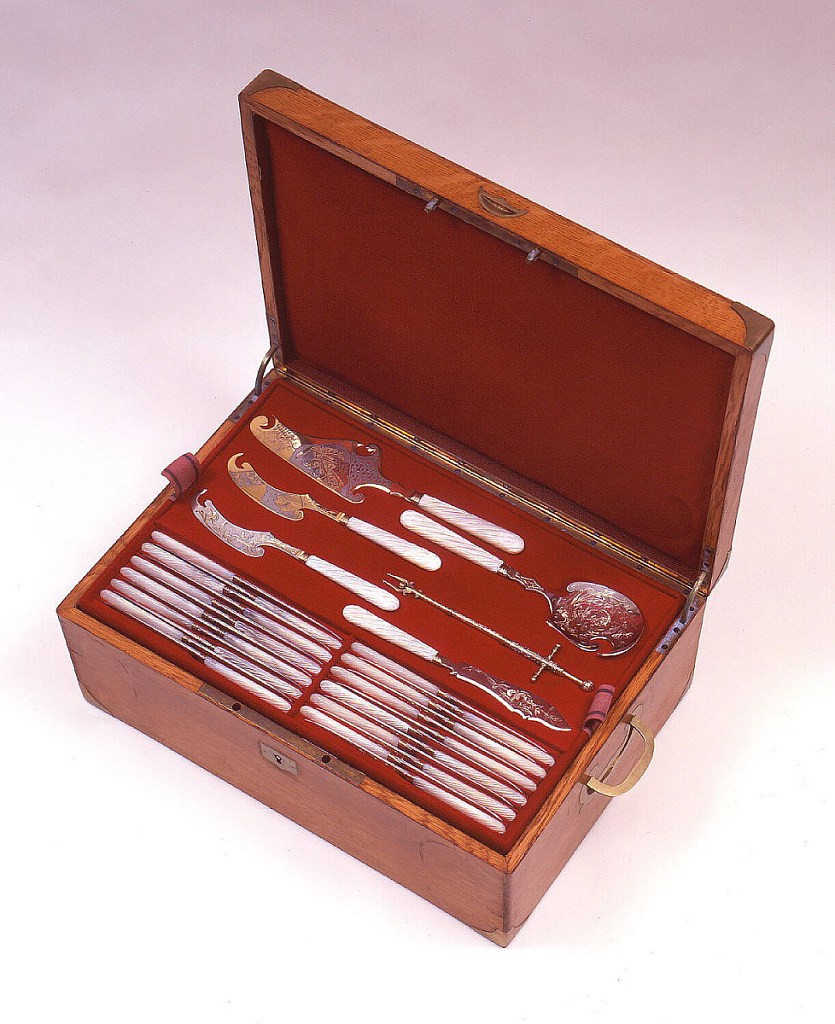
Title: Tray
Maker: Unknown
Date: ca. 1890
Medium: felt, leather
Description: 1996-56-1/81: Eighty-one piece dessert service consisting of var...;     1996-56-1: Oval bowl with plain narrow stem. Stem continues t...;     1996-56-10: Four tined fork with thin tines. Plain narrow stem...;     1996-56-11: Oval bowl with plain narrow stem. Stem continues t...;     1996-56-12: Four tined fork with thin tines. Plain narrow stem...;     1996-56-13: Oval bowl with plain narrow stem. Stem continues t...;     1996-56-14: Four tined fork with thin tines. Plain narrow stem...;     1996-56-15: Oval bowl with plain narrow stem. Stem continues t...;     1996-56-16: Four tined fork with thin tines. Plain narrow stem...;     1996-56-17: Oval bowl with plain narrow stem. Stem continues t...;     1996-56-18: Four tined fork with thin tines. Plain narrow stem...;     1996-56-19: Oval bowl with plain narrow stem. Stem splits to f...;     1996-56-2: Four tined fork with thin tines. Plain narrow stem...;     1996-56-20: Four tined fork with thin tines. Plain narrow stem...;     1996-56-21: Oval bowl with plain narrow stem. Stem continues t...;     1996-56-22: Four tined fork with thin tines. Plain narrow stem...;     1996-56-23: Oval bowl with plain narrow stem. Stem continues t...;     1996-56-24: Four tined fork with thin tines. Plain narrow stem...;     1996-56-25: Oval bowl with plain narrow stem. Stem continues t...;     1996-56-26: Oval bowl with plain narrow stem. Stem continues t...;     1996-56-27: Oval bowl with plain narrow stem. Stem continues t...;     1996-56-28: Oval bowl with plain narrow stem. Stem continues t...;     1996-56-29: Oval bowl with plain narrow stem. Stem continues t...;     1996-56-3: Oval bowl with plain narrow stem. Stem continues t...;     1996-56-30: Oval bowl with plain narrow stem. Stem continues t...;     1996-56-31: Oval bowl with plain narrow stem. Stem continues t...;     1996-56-32: Oval bowl with plain narrow stem. Stem continues t...;     1996-56-33: Oval bowl with plain narrow stem. Stem continues t...;     1996-56-34: Oval bowl with plain narrow stem. Stem continues t...;     1996-56-35: Oval bowl with plain narrow stem. Stem continues t...;     1996-56-36: Oval bowl with plain narrow stem. Stem continues t...;     1996-56-37: Tongs with oval finger loops, supported by foliate...;     1996-56-38: Scissors with irregular oval finger loops formed o...;     1996-56-39-a,b: Pair of cake tongs consisting of separatable sides...;     1996-56-4: Four tined fork with thin tines. Plain narrow stem...;     1996-56-41: Rounded deep bowl with pierced openwork covering i...;     1996-56-42: Bowl formed of three large leaves in trefoil shape...;     1996-56-43: Oval shaped bowl. Handle formed in the shape of a ...;     1996-56-44: Three wide tines with pointed tips, in flared trid...;     1996-56-45: Two tined fork. Tines flaring outwards to pointed ...;     1996-56-46: Triangular shaped bowl. At neck, relief clam shell...;     1996-56-47: Deep round bowl, thin neck and stem with plain sur...;     1996-56-48: Axe-shaped blade with curved cutting edge, turning...;     1996-56-49: Spade shaped server with flat square head with bev...;     1996-56-5: Oval bowl with plain narrow stem. Stem continues t...;     1996-56-50: Oval shaped bowl, narrow stem, leading to large le...;     1996-56-51: Oval shaped bowl, narrow stem, leading to large tr...;     1996-56-52: One of twelve dessert knives. Rectangular blade wi...;     1996-56-53: One of twelve dessert knives. Rectangular blade wi...;     1996-56-54: One of twelve dessert knives. Rectangular blade wi...;     1996-56-55: One of twelve dessert knives. Rectangular blade wi...;     1996-56-56: One of twelve dessert knives. Rectangular blade wi...;     1996-56-57: One of twelve dessert knives. Recta